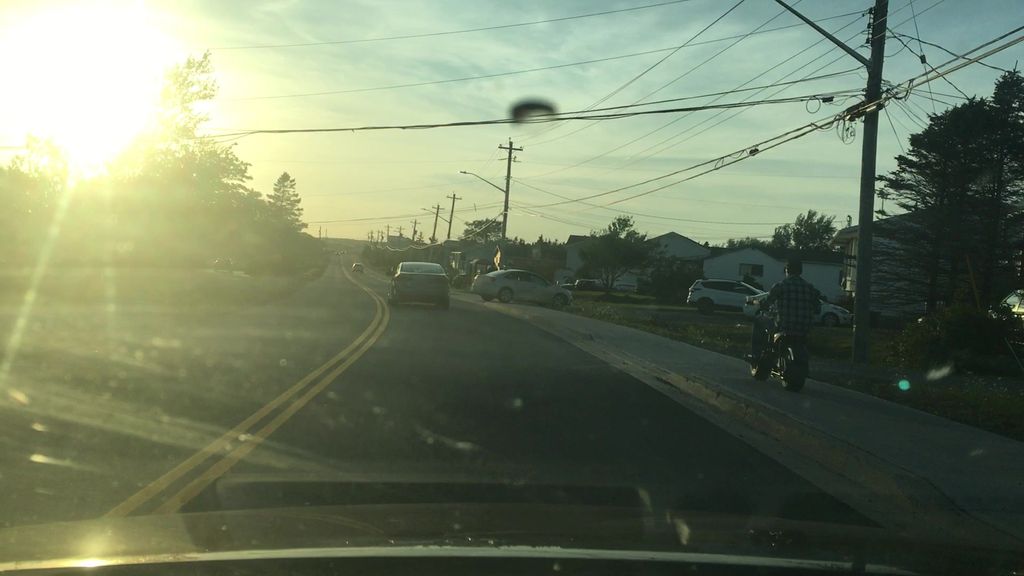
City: halifax